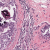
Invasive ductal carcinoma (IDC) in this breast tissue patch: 0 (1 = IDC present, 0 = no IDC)